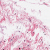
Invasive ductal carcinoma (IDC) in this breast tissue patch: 0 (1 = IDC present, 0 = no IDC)